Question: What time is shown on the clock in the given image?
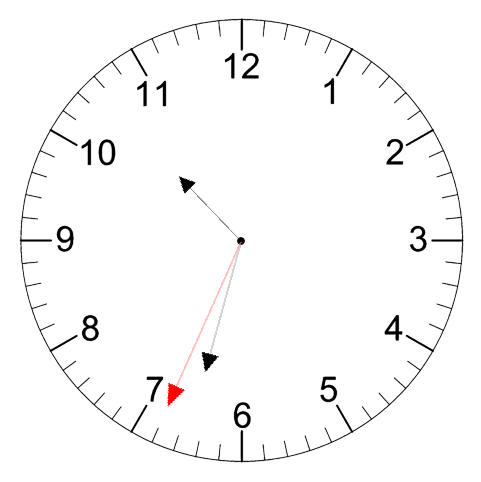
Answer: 10:32:34